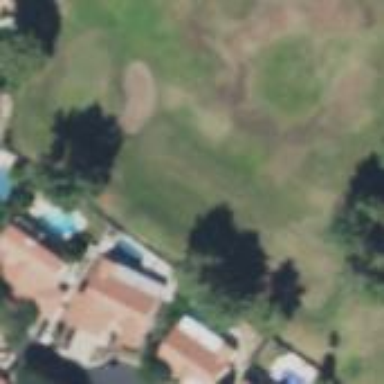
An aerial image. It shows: Area with grass used as rough in golf course.